Question: I have been using c3.js and cant figure out how to get a JavaScript event for onClick of the Data group labels which is displayed in X Axis.
Basically i need event to which I can register a event handler in the below Circled area.

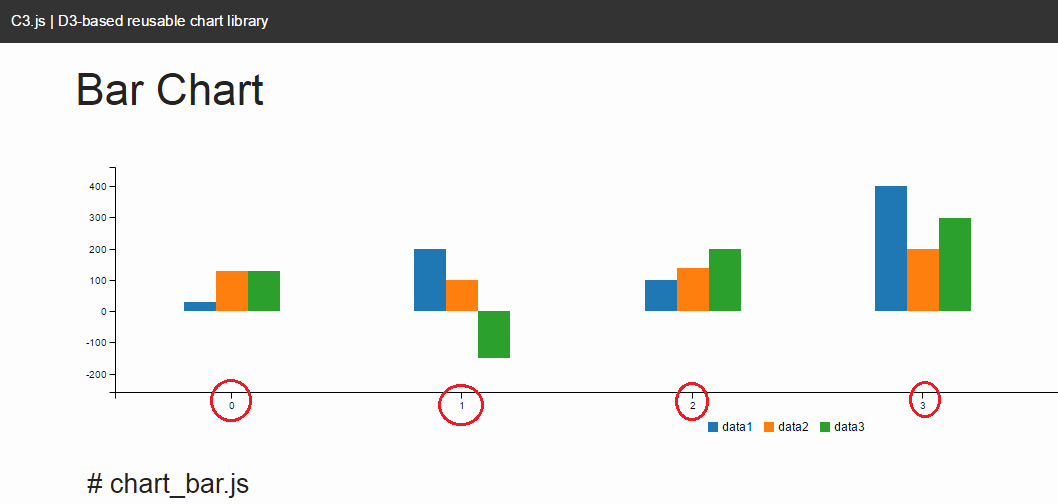
Answer: There is no method, as of yet, in c3js for adding onClick events on ticks.
But you can directly use d3:
'''
d3.selectAll('.tick')
.on('click', function(value,index){
alert('You clicked a tick.');
});
'''
This will add an event that will fire when you click a tick.
jsfiddle sample : <URL>
Source: <URL>